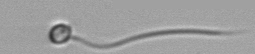
Label: flagellate